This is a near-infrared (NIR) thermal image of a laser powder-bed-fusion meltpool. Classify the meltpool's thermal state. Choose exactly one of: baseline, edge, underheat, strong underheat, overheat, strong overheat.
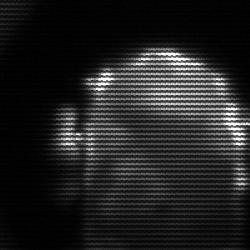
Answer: baseline